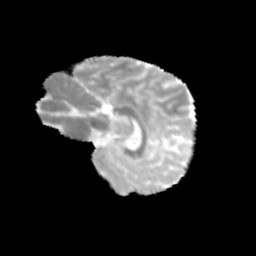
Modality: MD
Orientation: sagittal
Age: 11
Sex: male
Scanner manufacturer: siemens
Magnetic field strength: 3 T
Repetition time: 3.8 s
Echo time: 0.07 s